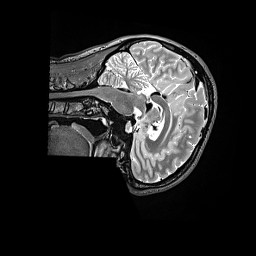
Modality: T2w
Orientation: sagittal
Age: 30
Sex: female
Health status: ill
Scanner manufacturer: siemens
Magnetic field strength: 3 T
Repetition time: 3.2 s
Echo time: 0.564 s